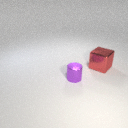
small purple metal cylinder to the left of large red metal cube